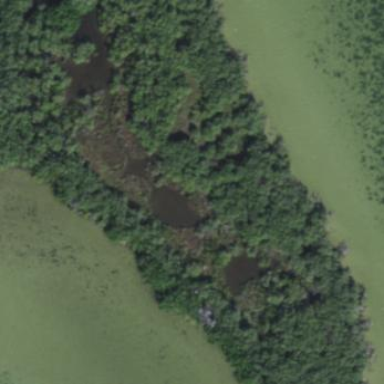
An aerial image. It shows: Mangrove wetland area.